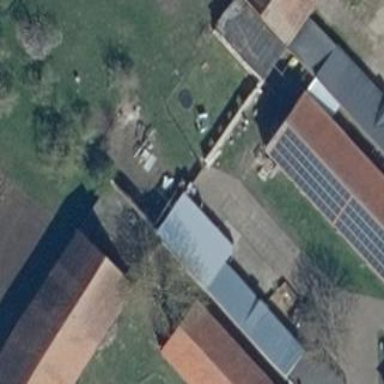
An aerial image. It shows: Simple and straightforward house.